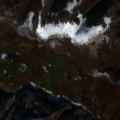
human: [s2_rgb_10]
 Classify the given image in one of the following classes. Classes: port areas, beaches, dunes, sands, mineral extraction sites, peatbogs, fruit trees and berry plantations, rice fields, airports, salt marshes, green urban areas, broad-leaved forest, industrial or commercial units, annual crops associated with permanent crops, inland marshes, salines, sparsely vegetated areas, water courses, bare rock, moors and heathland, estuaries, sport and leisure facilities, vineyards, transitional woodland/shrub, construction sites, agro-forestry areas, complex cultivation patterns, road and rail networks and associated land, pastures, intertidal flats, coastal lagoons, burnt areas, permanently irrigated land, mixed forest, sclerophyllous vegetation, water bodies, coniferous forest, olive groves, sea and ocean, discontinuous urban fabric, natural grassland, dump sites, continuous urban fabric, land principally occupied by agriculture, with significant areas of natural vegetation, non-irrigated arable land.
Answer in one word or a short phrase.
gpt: land principally occupied by agriculture, with significant areas of natural vegetation, broad-leaved forest, natural grassland